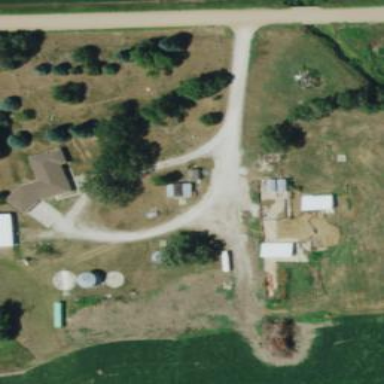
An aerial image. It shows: Driveway.